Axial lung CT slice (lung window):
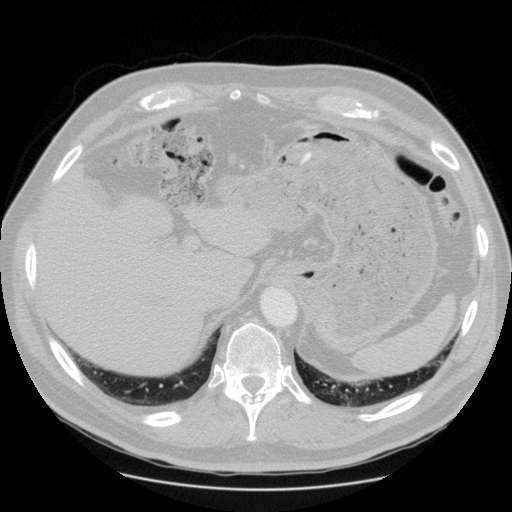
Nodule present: no